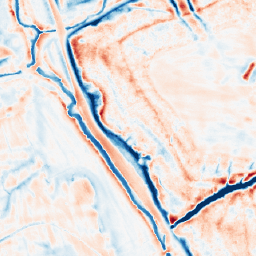
Category: edge_preserving
Decomposition family: bilateral
Decomposition parameters: d: 21
sigma_color: 75
sigma_space: 75
Upsampling method: nearest
Upsampling parameters: scale: 2
Upsampling scale: 2